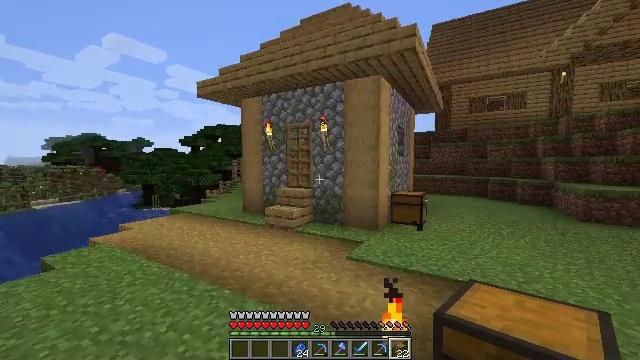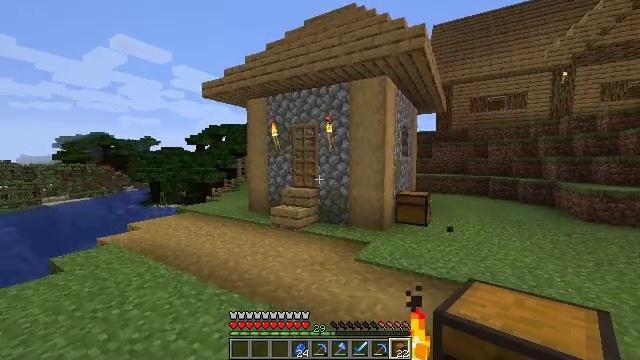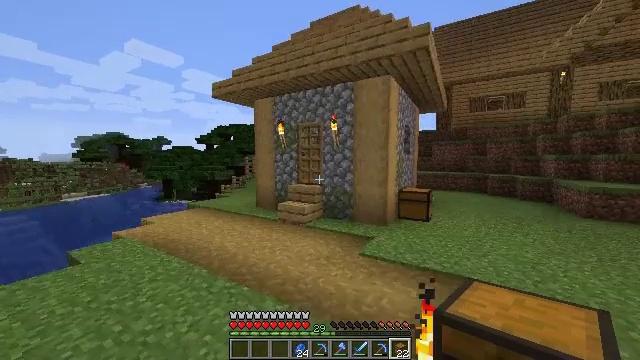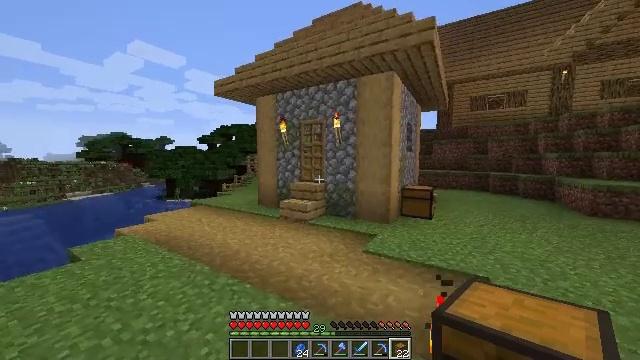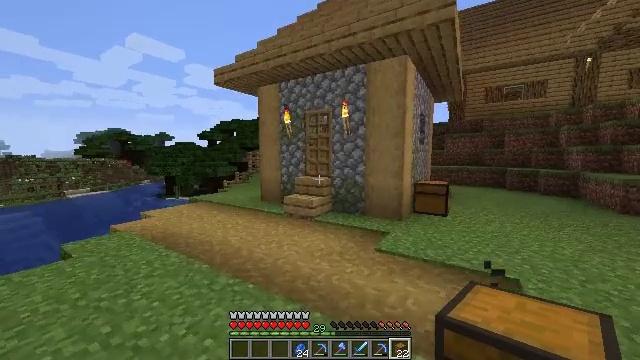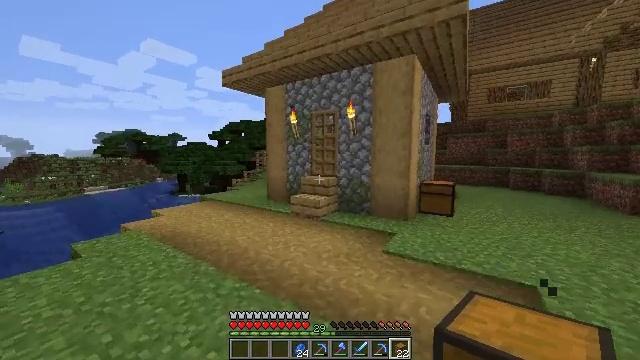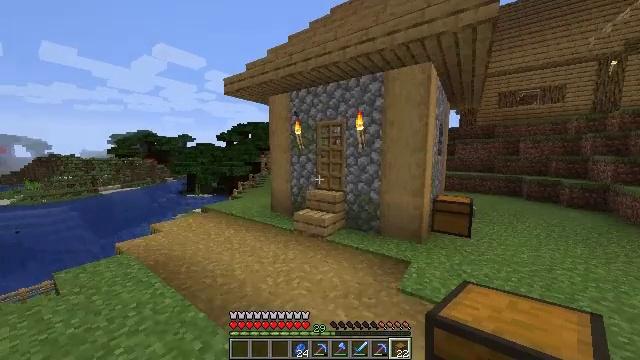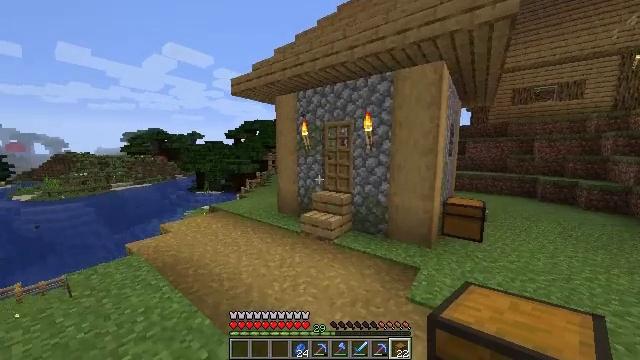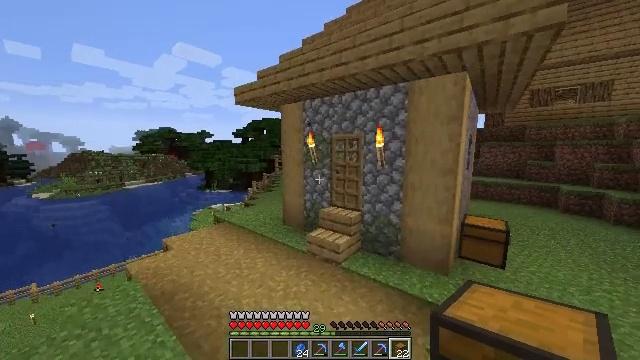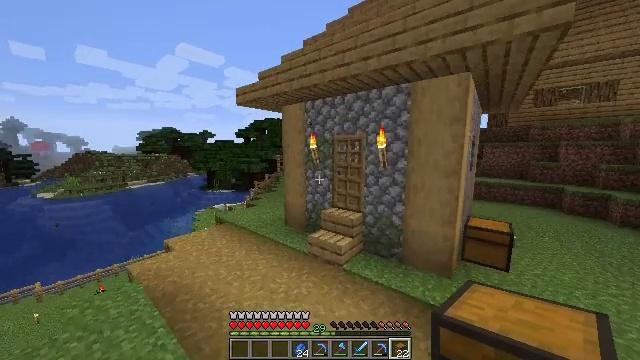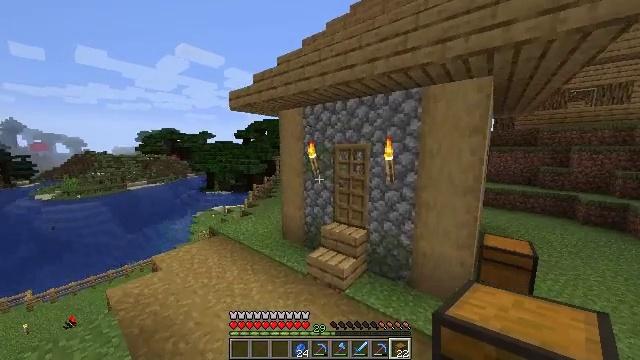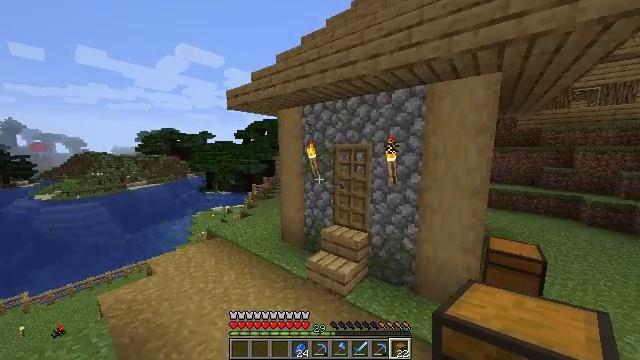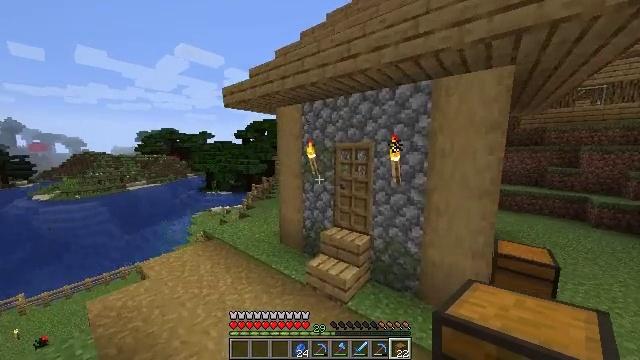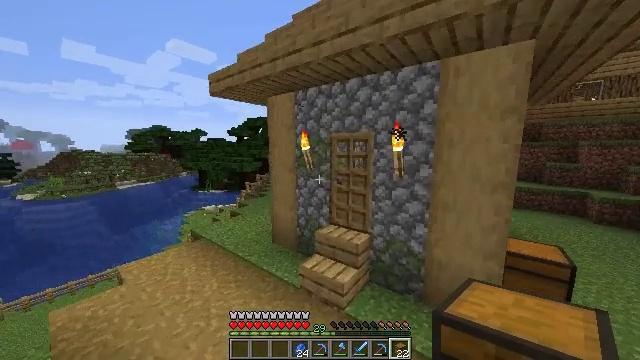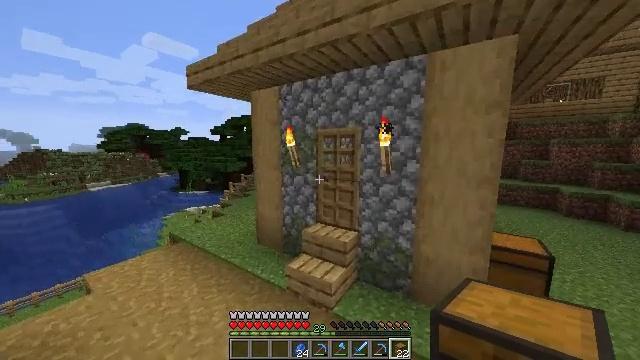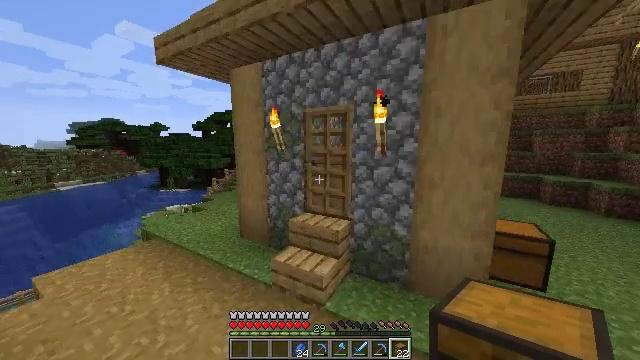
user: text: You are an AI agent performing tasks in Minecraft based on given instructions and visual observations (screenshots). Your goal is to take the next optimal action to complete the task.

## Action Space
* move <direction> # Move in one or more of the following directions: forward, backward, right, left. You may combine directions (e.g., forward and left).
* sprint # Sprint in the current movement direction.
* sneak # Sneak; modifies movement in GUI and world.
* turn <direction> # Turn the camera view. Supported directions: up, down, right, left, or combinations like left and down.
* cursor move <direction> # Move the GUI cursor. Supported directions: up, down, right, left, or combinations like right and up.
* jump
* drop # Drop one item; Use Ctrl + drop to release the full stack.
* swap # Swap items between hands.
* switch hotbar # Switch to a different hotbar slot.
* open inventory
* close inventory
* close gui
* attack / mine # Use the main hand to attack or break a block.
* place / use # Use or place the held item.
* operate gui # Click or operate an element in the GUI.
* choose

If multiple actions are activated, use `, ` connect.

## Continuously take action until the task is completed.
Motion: motion action
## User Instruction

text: Interact with the crafting table to craft an apple.
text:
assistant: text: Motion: move forward, sprint, jump
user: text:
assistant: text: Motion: move forward, sprint, jump
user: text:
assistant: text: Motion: move forward, sprint, jump
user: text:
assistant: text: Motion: move forward, jump
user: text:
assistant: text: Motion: move forward, turn left, jump
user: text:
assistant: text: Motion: move forward, turn left, jump
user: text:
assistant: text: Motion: move forward, turn left, jump
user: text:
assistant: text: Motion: move forward, sprint, turn left, jump
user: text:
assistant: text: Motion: move forward, sprint, jump
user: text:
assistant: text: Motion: move forward, sprint, jump
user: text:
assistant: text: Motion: move forward, jump
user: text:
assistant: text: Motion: move forward, jump
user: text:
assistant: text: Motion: move forward, turn right, jump
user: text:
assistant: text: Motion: move forward, turn right, jump
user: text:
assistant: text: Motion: move forward, turn right
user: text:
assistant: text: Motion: move forward, turn right
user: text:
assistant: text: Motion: move forward
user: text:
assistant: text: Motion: move forward and move left, turn right
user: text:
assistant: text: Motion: move forward and move left, turn right
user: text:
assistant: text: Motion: move forward and move left, turn right and up
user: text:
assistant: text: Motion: move forward and move left, turn right and up
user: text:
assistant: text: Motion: move forward and move left, turn right and up
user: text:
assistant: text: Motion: move forward and move left, turn right and up
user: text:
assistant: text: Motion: no_op
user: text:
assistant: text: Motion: use / place
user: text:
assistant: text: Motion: use / place
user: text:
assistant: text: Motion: use / place
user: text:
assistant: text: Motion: move forward, turn right, use / place
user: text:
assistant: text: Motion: move forward, turn right
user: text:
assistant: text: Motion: move forward, turn right